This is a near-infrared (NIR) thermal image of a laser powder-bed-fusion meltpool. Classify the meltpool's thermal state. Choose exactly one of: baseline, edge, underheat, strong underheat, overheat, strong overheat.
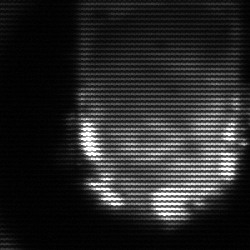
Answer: baseline